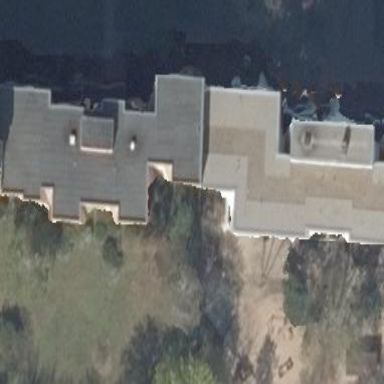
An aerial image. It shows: Flat-roofed residential building.